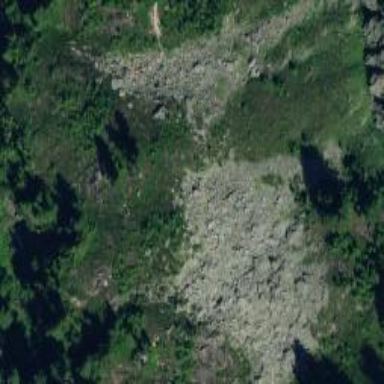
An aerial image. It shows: Natural scree.